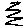
Label: zigzag